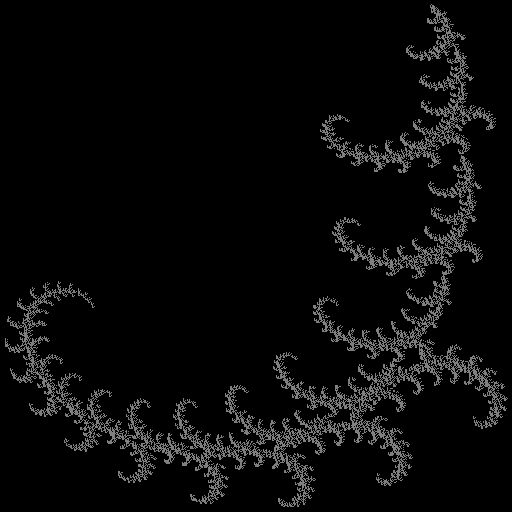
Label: coral